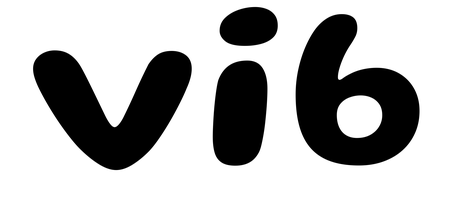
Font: Gluten_SemiBold